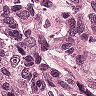
Metastatic tissue present: yes